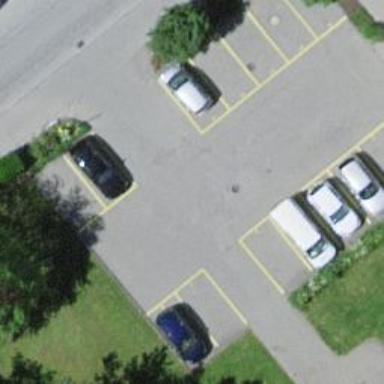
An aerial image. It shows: Asphalt parking aisle road.